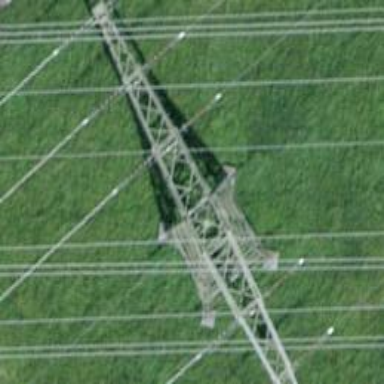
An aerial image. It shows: Three power lines with cables.